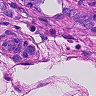
Metastatic tissue present: yes